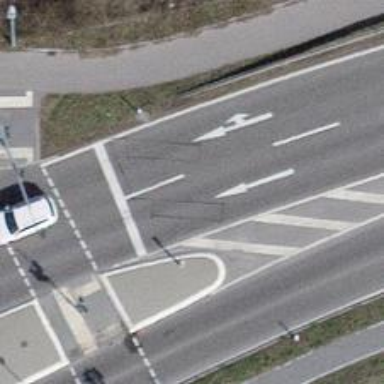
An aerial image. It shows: Road with traffic signals.